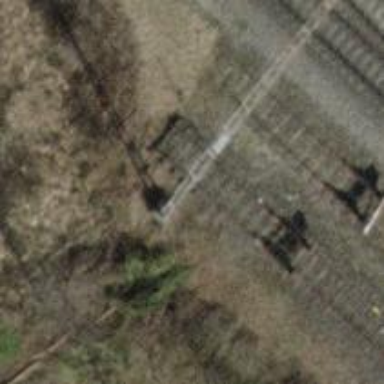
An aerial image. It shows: Railway buffer stop.